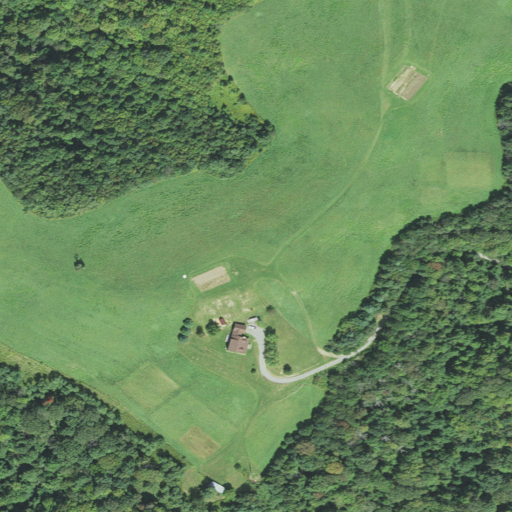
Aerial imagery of mountain in West Virginia named Patterson Mountain containing deciduous forest, pasture, shrub, and open development